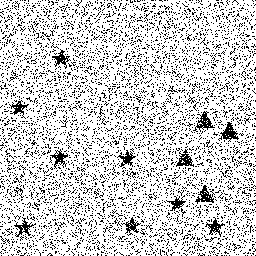
Squares: 0
Triangles: 4
Stars: 8
Total shapes: 12